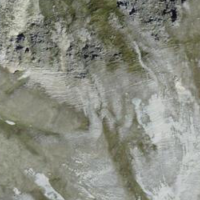
EUNIS habitat code: 31
Species observed at this site:
Corvus corax